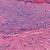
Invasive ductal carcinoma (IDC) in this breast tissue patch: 0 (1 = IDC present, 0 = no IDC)